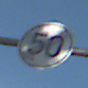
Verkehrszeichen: EndeGeschwindigkeit50
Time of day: MorningAfternoon
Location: Outdoor (Nature)
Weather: Clear
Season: Winter
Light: Natural